Question: The x2axis date does not align with x1axis time.
x2axis label is date in MM-dd format, this should align with the time set in x1axis which is an hour..
but this one is showing in 8:00, this should be in 00:00
'''
var plot = $.plot('#divPlaceholder', [
{ label: itemKey[0], data: itemValue[0], color: '#4bb2c5' },
{ label: itemKey[1], data: itemValue[1], color: '#c5b47f' }
], {
series: {
lines: { show: true },
points: { show: true }
},
xaxis: {
mode: "time",
position: "top",
min: minVal, // this is current day - 24 hours
max: maxVal, // this is current date + 1 hours
timeformat: tickFormat,
tickSize: interval,
twelveHourClock: true,
zoomRange: [0.1, 10]
},
x2axis:{
show:true,
mode:'time',
position:'top',
timeformat:'%b-%d',
tickSize: [1, 'day'],
axisLabel: 'Lab Results',
axisLabelUseCanvas: true,
axisLabelFontSizePixels: 16,
axisLabelFontFamily: "Verdana, Arial, Helvetica, Tahoma, sans-serif",
axisLabelPadding: 0
},
yaxis: {
min: 0,
panRange:[-10, 100]
},
grid: {
hoverable: true,
clickable: true,
backgroundColor: 'gray'
},
zoom: {
interactive: false
}
});
'''

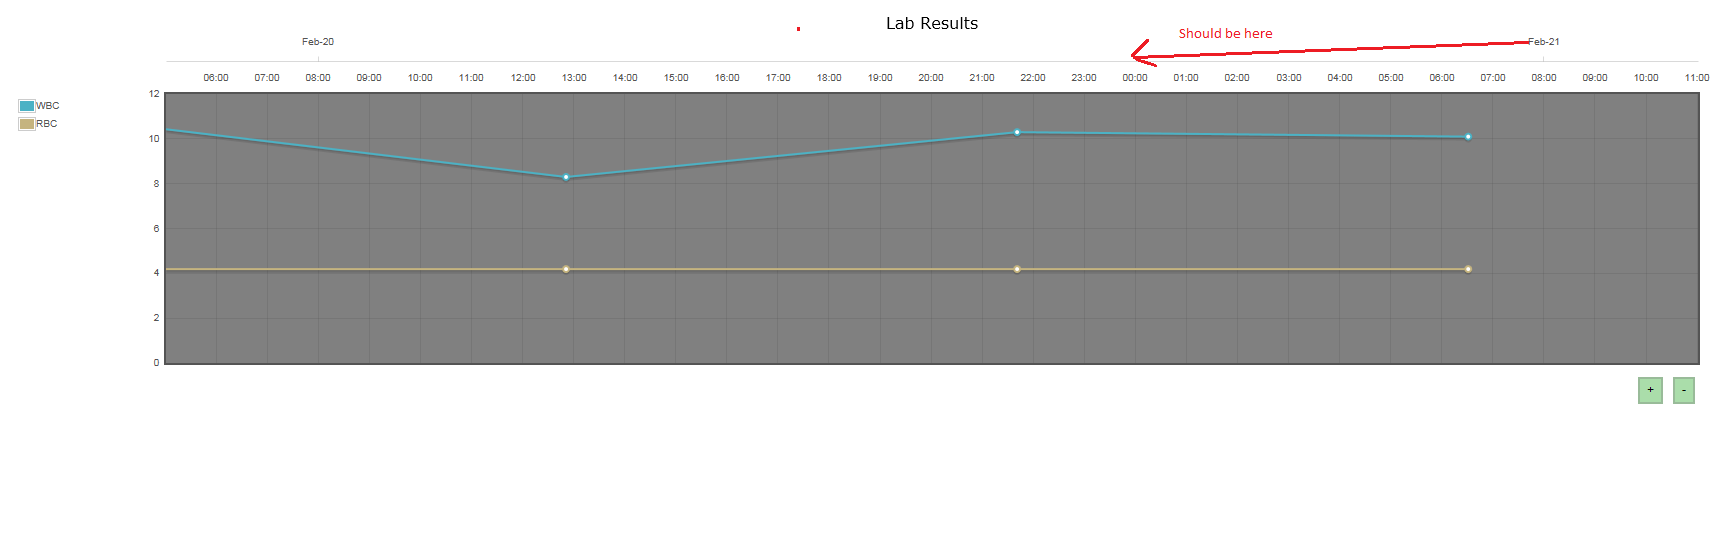
Answer: If you see 8:00 when adding %H, then they're lining up correctly; it's just that in one you truncate the hours when producing the label. If you want them to line up on the date exactly, then you need to ensure that the timestamps are all at 00:00.
Check out the discussion of <URL> in the docs and search for other StackOverflow questions about times and timezones in Flot.